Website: walmart
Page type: billing-address
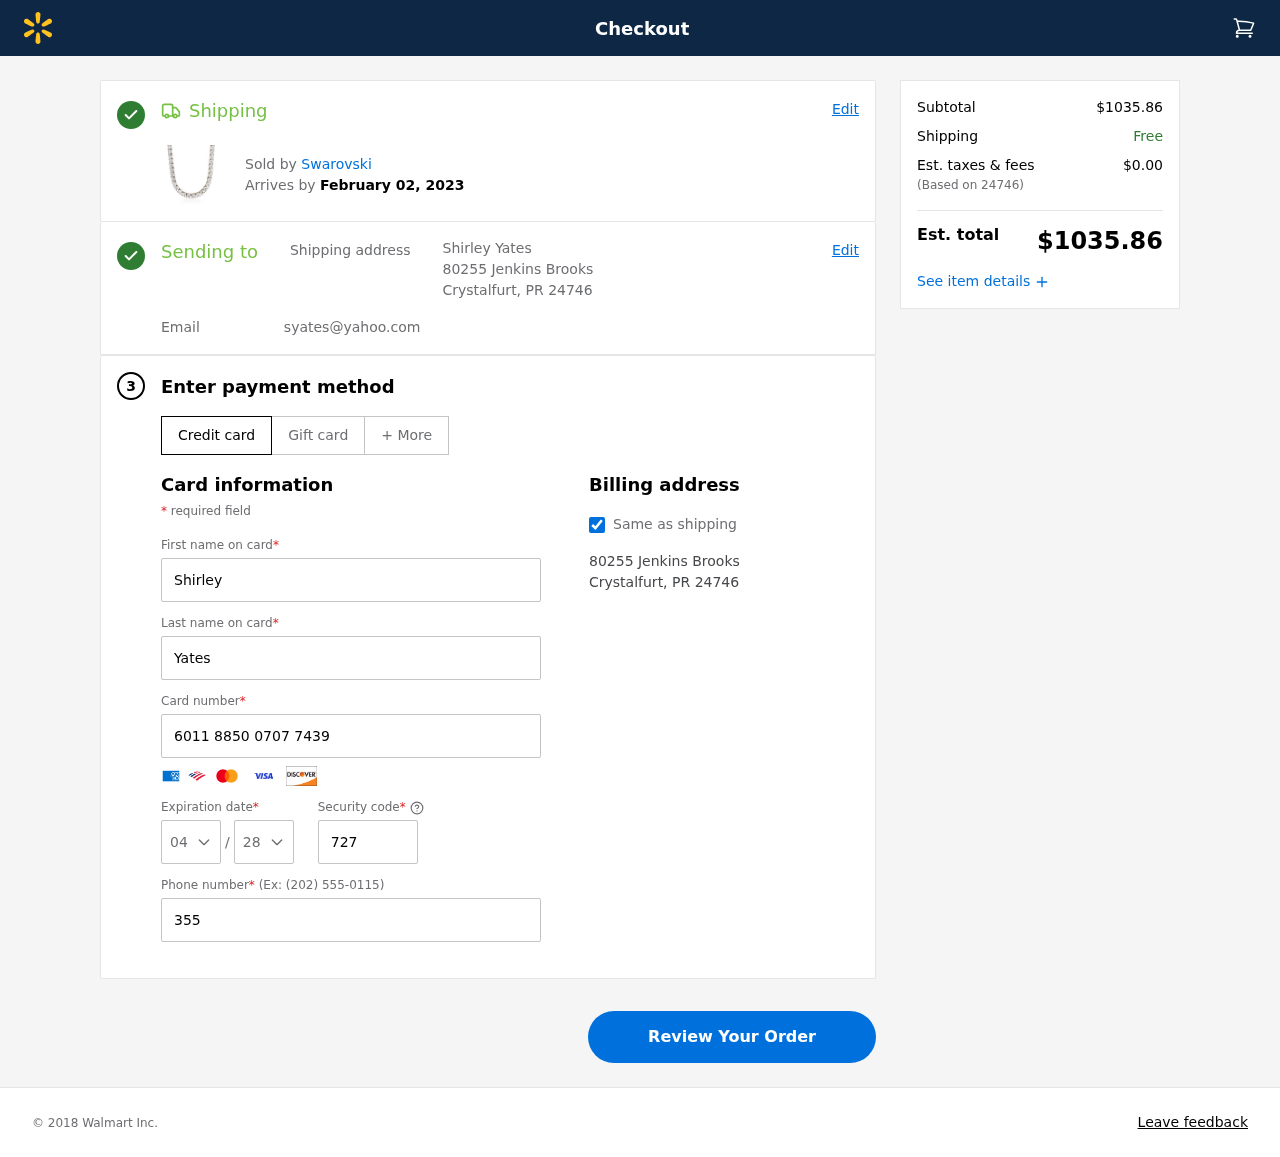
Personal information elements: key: PII_CARD_CVV
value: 727
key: PII_CARD_EXPIRY_MONTH
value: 04
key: PII_CARD_EXPIRY_YEAR
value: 28
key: PII_CARD_NUMBER
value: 6011 8850 0707 7439
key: PII_CITY_STATE_ZIP
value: Crystalfurt, PR 24746
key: PII_EMAIL
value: syates@yahoo.com
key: PII_FIRSTNAME
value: Shirley
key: PII_FULLNAME
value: Shirley Yates
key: PII_LASTNAME
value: Yates
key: PII_PHONE
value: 3554483037
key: PII_POSTCODE
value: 24746
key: PII_STREET
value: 80255 Jenkins Brooks
Product elements: key: PRODUCT1_BRAND
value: Swarovski
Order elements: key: ORDER_DELIVERY_DATE
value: February 02, 2023
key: ORDER_SUBTOTAL
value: $1035.86
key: ORDER_TAX
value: $0.00
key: ORDER_TOTAL
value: $1035.86